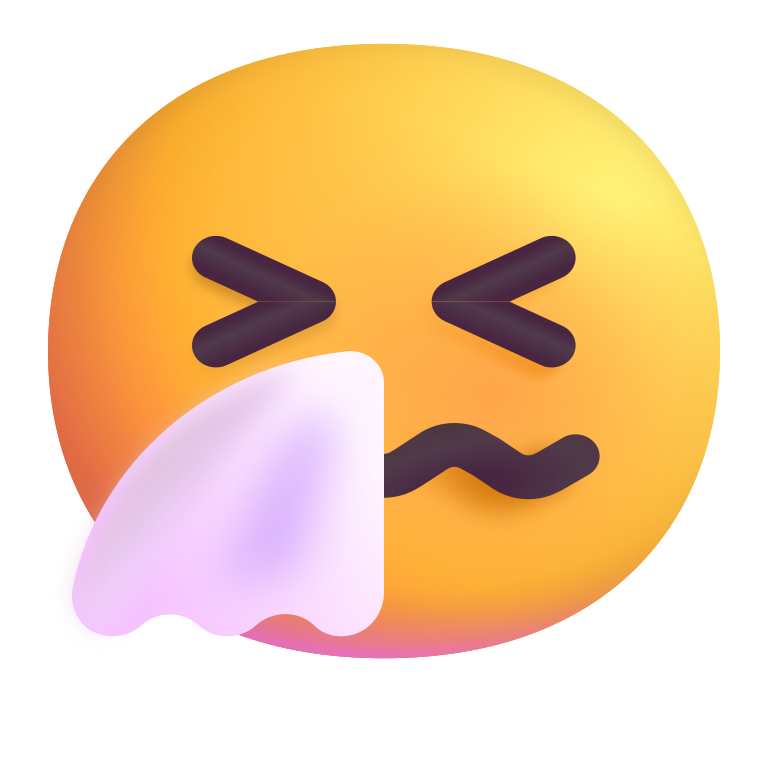
sneezing face color